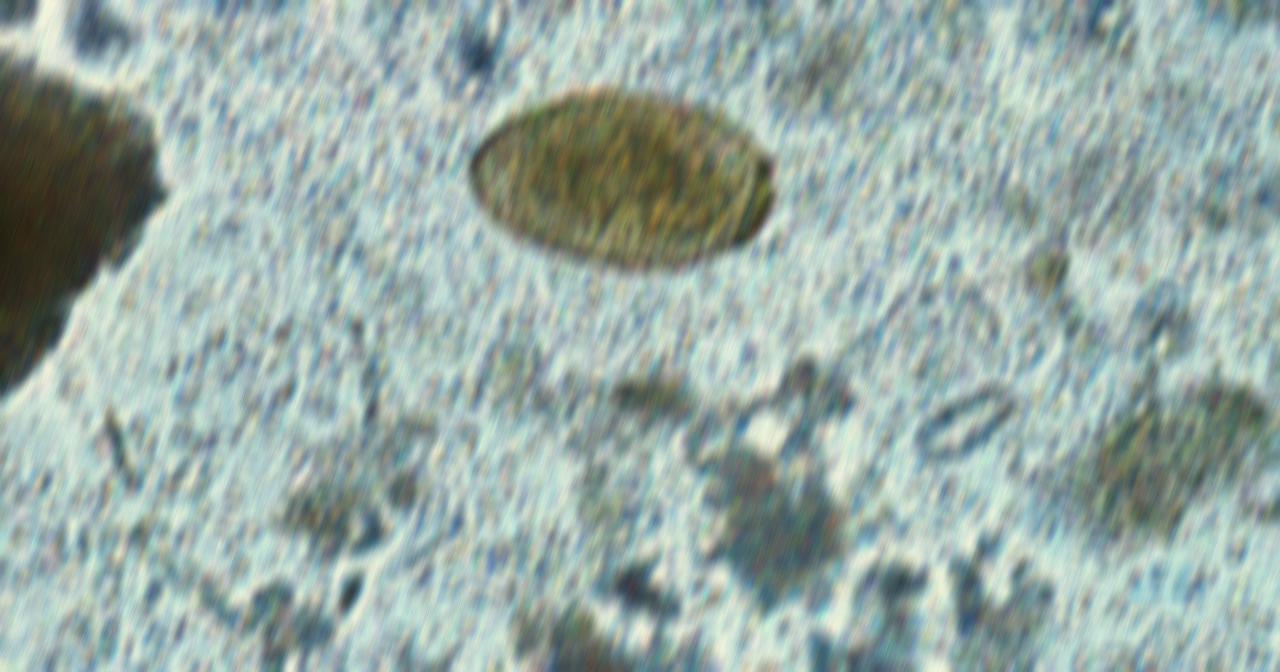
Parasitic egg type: Paragonimus spp